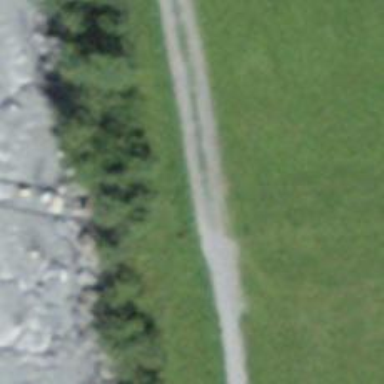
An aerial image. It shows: Path with fine gravel surface.